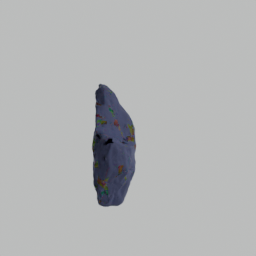
Label: nature